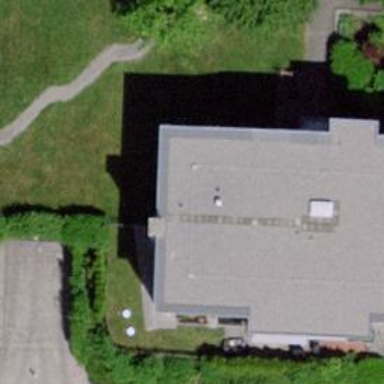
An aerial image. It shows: Flat-roofed building.